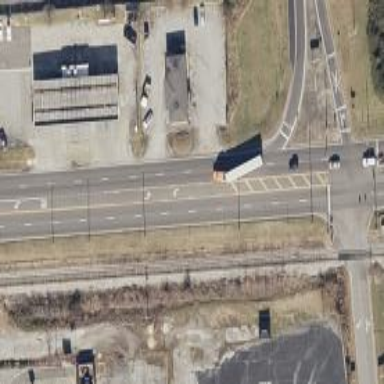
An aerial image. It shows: Asphalt road designated as trunk highway.